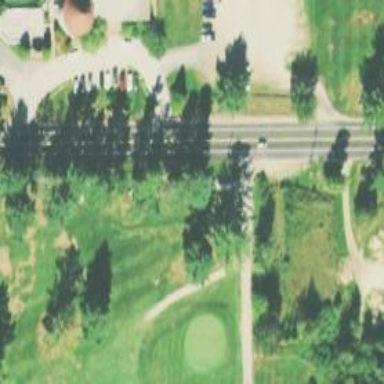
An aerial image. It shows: Service road used as golf cart path.